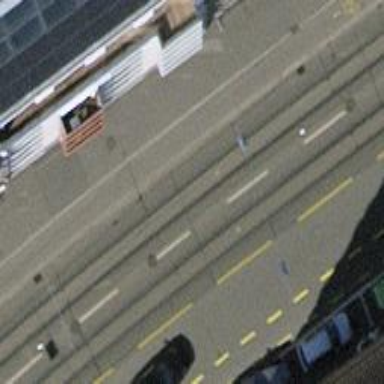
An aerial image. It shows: Asphalt service road with tram track on the right side and cycle track.